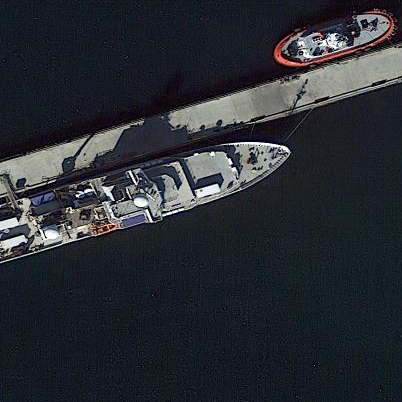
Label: civil